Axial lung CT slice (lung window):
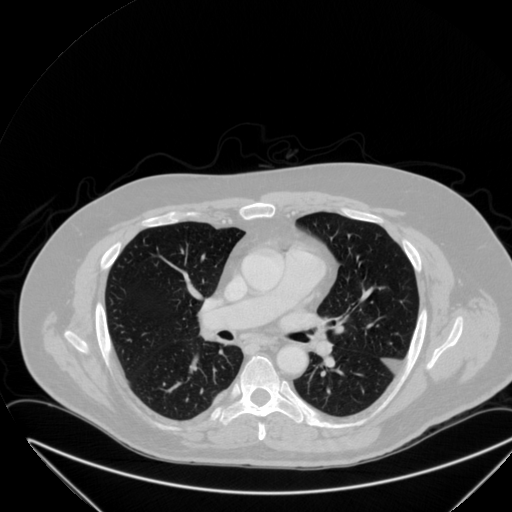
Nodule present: no